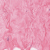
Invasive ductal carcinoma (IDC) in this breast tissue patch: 0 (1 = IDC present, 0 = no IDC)